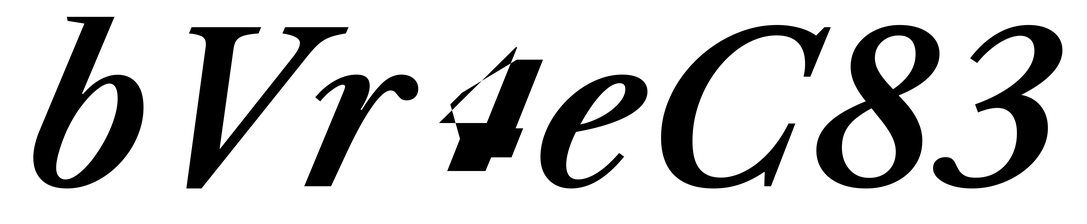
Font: LibreCaslonText-Italic_SemiBold_Italic